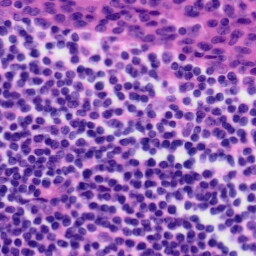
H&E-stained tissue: Tonsil